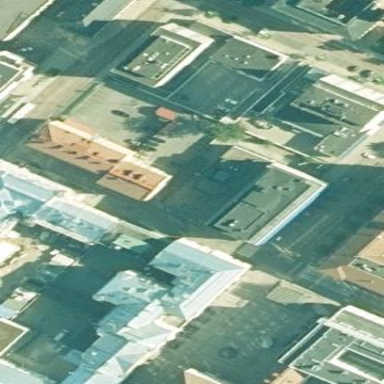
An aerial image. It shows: Office building.